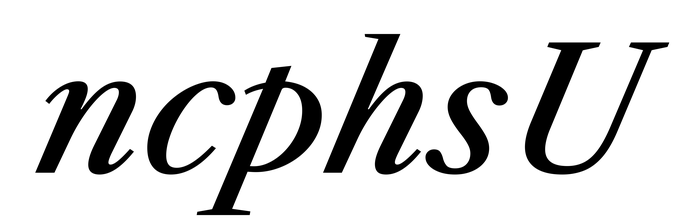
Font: LibreCaslonText-Italic_Medium_Italic